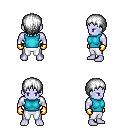
a pixel art fantasy rpg character, male body template, dark elf, purple skin, teal sleeveless shirt, white pants, white plain hairstyle, gold gloves, four views (front, back, left, right), 2x2 character sprite sheet, small pixel art, hard edges, no anti-aliasing